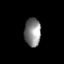
Tissue: prostate
Cell type: T cells
Senescence score: 0.724
Nuclear area (px): 458
Mean DAPI intensity: 130.943